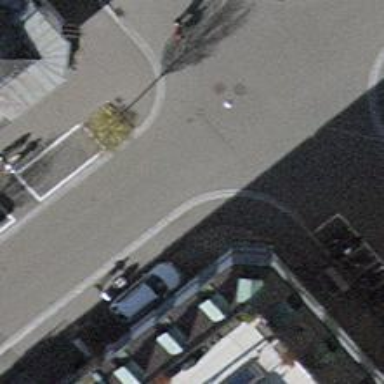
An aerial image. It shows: Asphalt sidewalk along the footway.